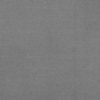
Label: dusty